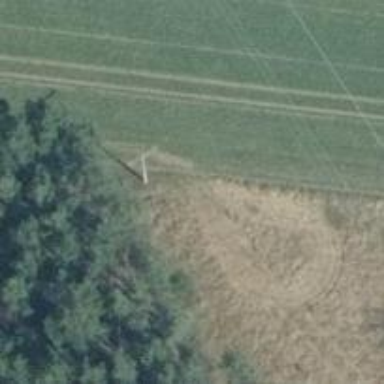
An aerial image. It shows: Power pole.